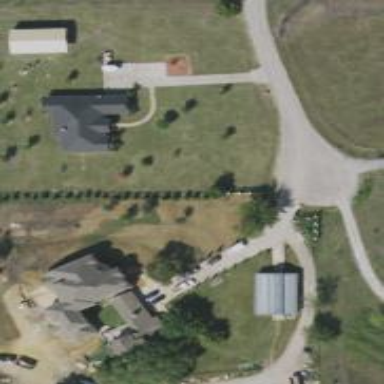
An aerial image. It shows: Driveway leading to service road.